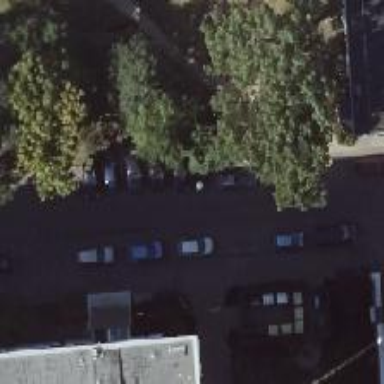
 while on the left side there is perpendicular parking on the kerb."